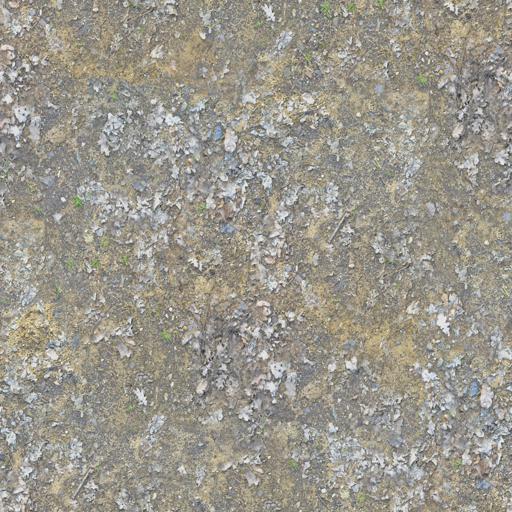
Tags: autumn brown dead dirt dirty fall forest grey ground leaf leaves